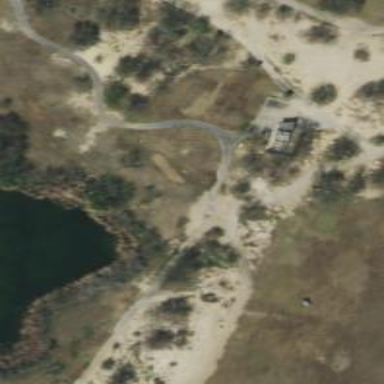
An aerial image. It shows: Path for golf carts.